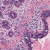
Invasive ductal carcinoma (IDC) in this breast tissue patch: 0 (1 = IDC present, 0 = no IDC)